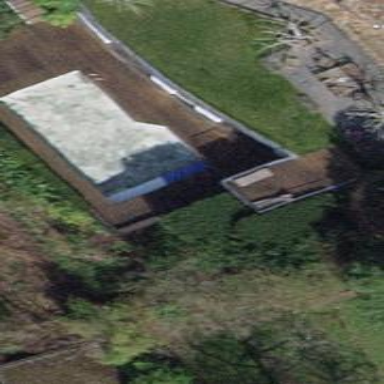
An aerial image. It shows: Swimming pool located in leisure land.